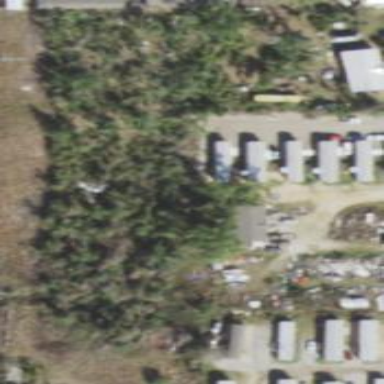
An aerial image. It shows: Residential area known as trailer park.